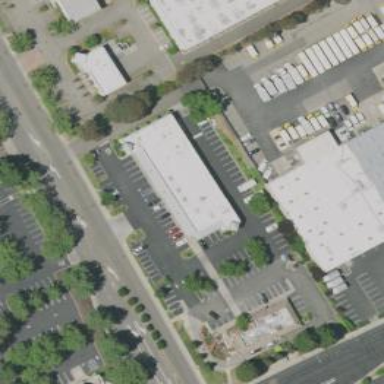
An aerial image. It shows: Retail building.